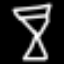
Label: hourglass